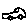
Label: car